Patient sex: M
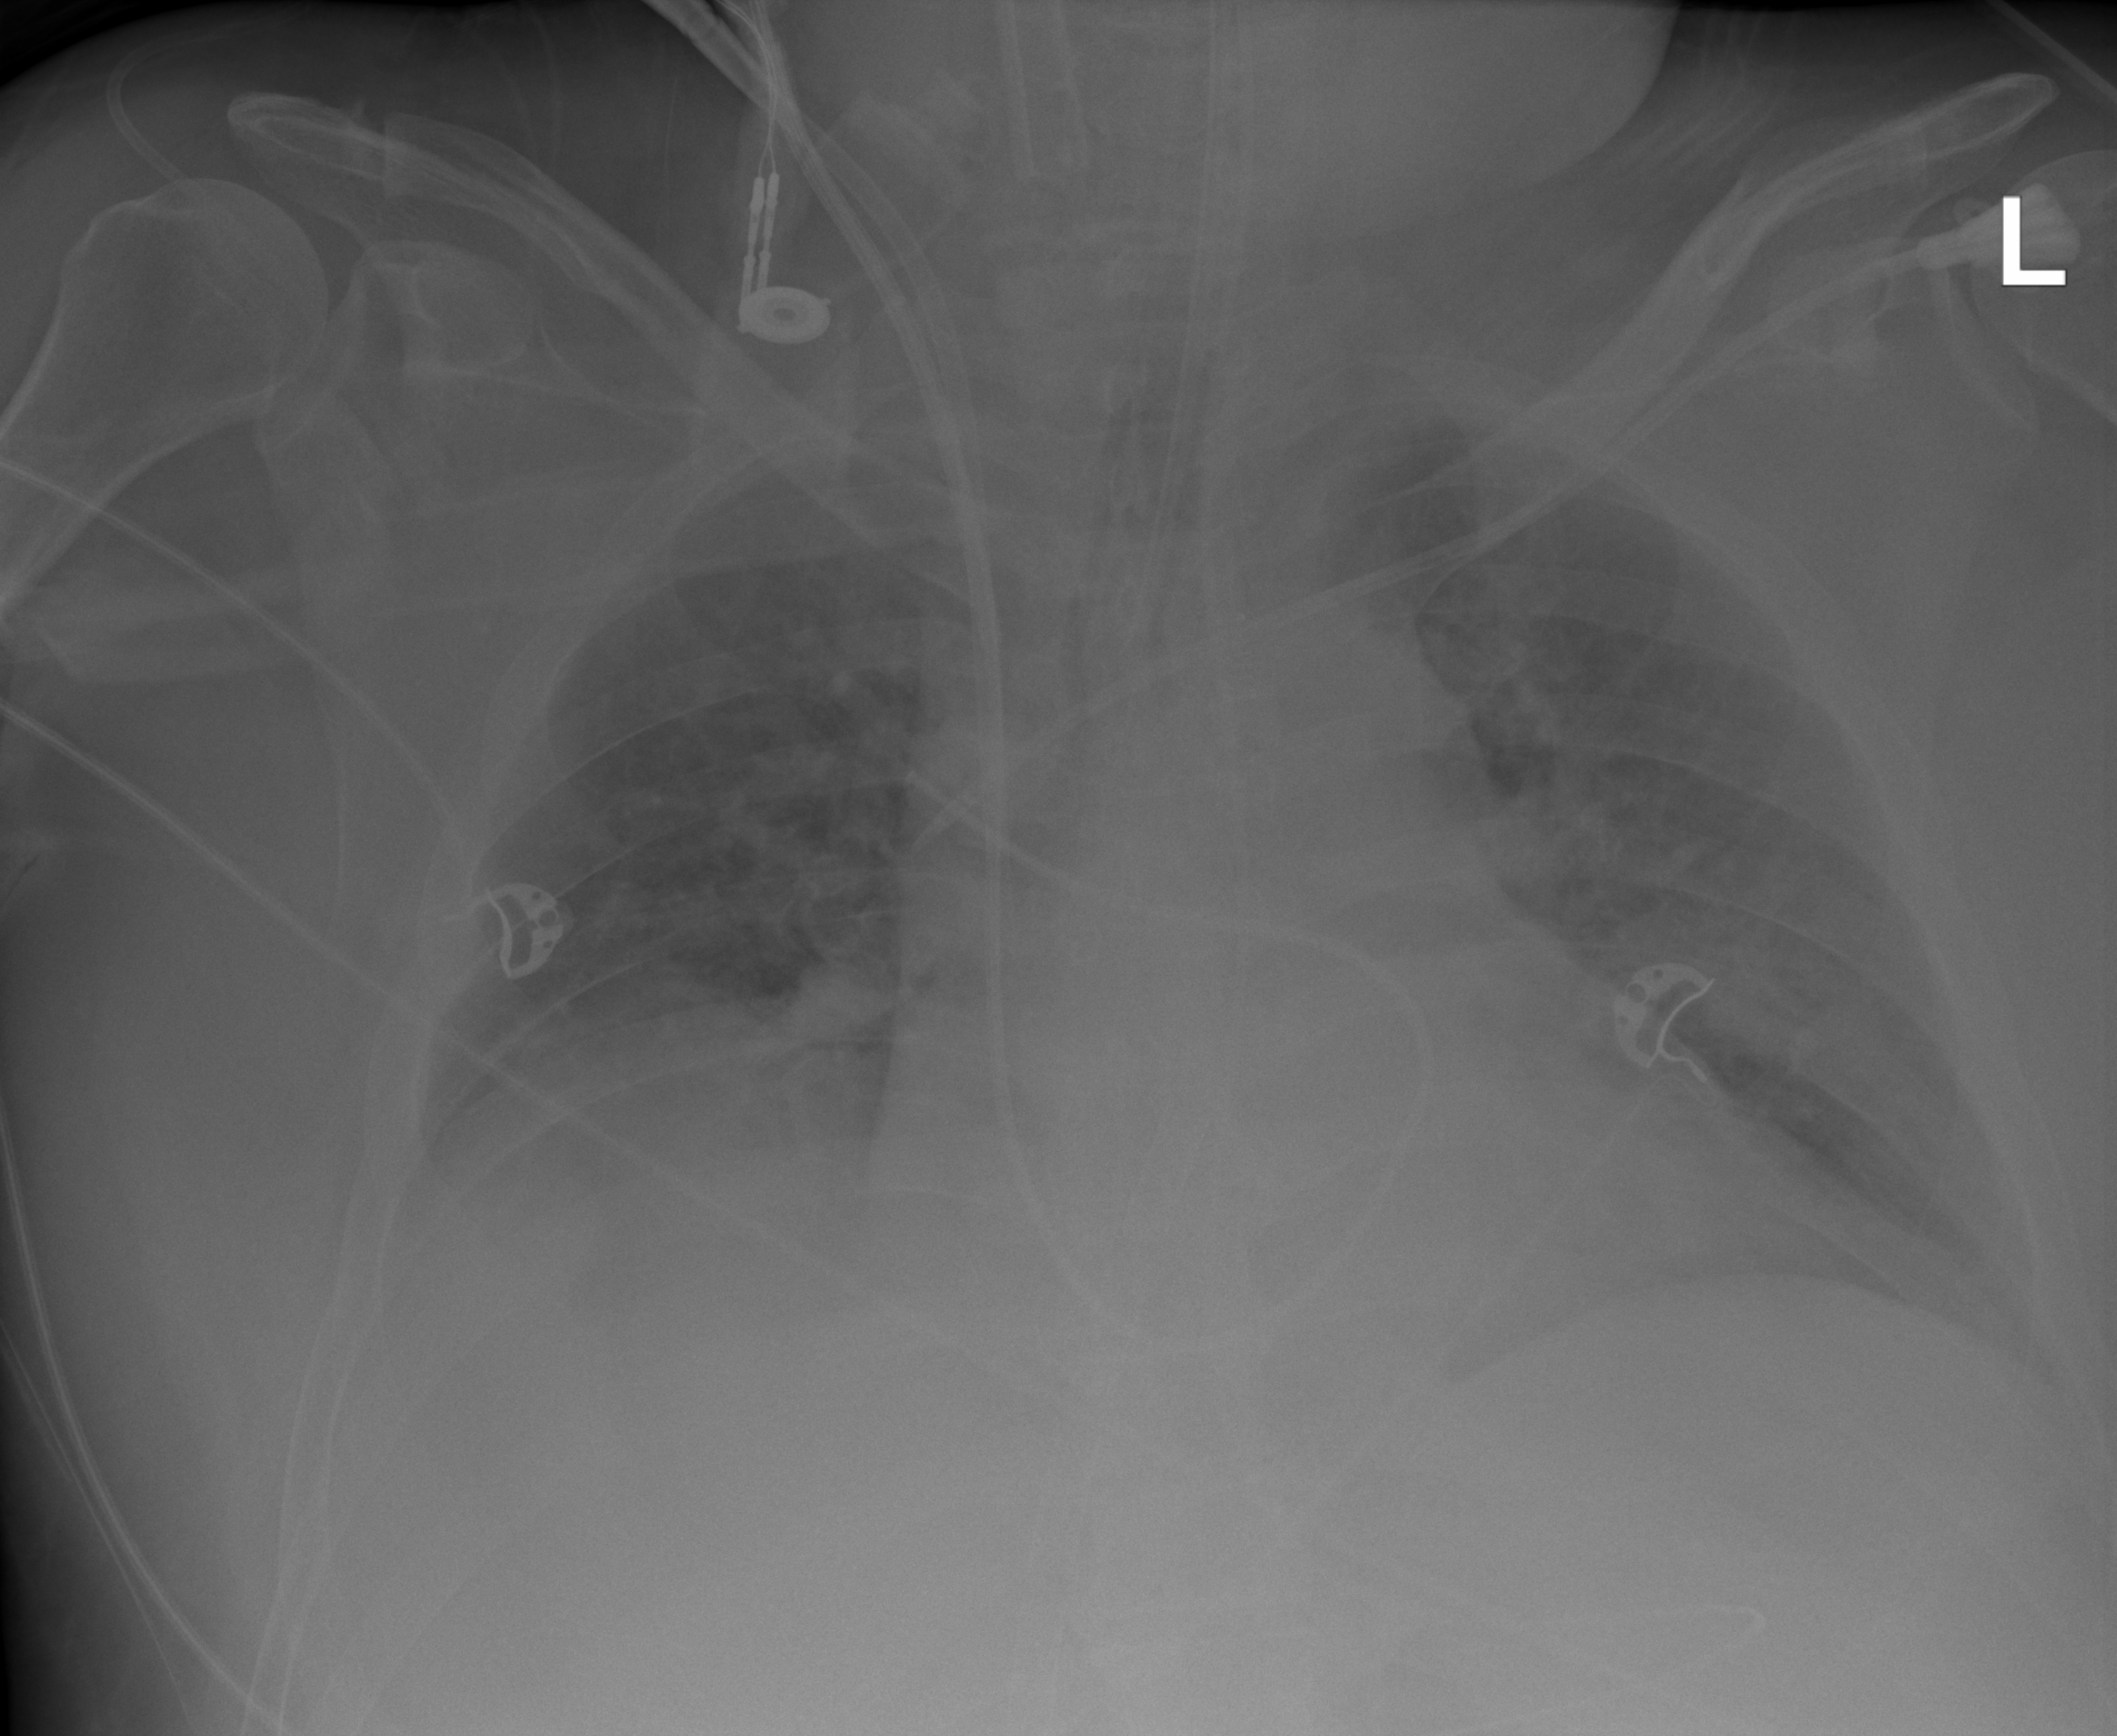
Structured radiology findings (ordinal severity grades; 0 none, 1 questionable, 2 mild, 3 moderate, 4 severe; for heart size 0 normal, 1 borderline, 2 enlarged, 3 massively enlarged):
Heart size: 2
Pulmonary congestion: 3
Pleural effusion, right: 1
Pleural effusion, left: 2
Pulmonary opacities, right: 1
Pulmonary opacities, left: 2
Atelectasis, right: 2
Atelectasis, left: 1